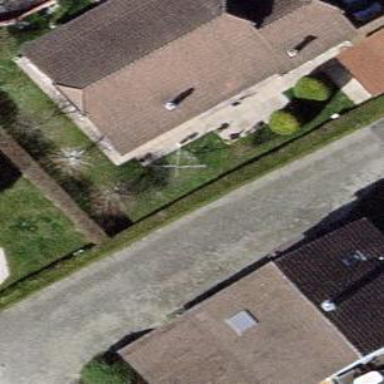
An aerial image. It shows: Detached building with hipped roof.